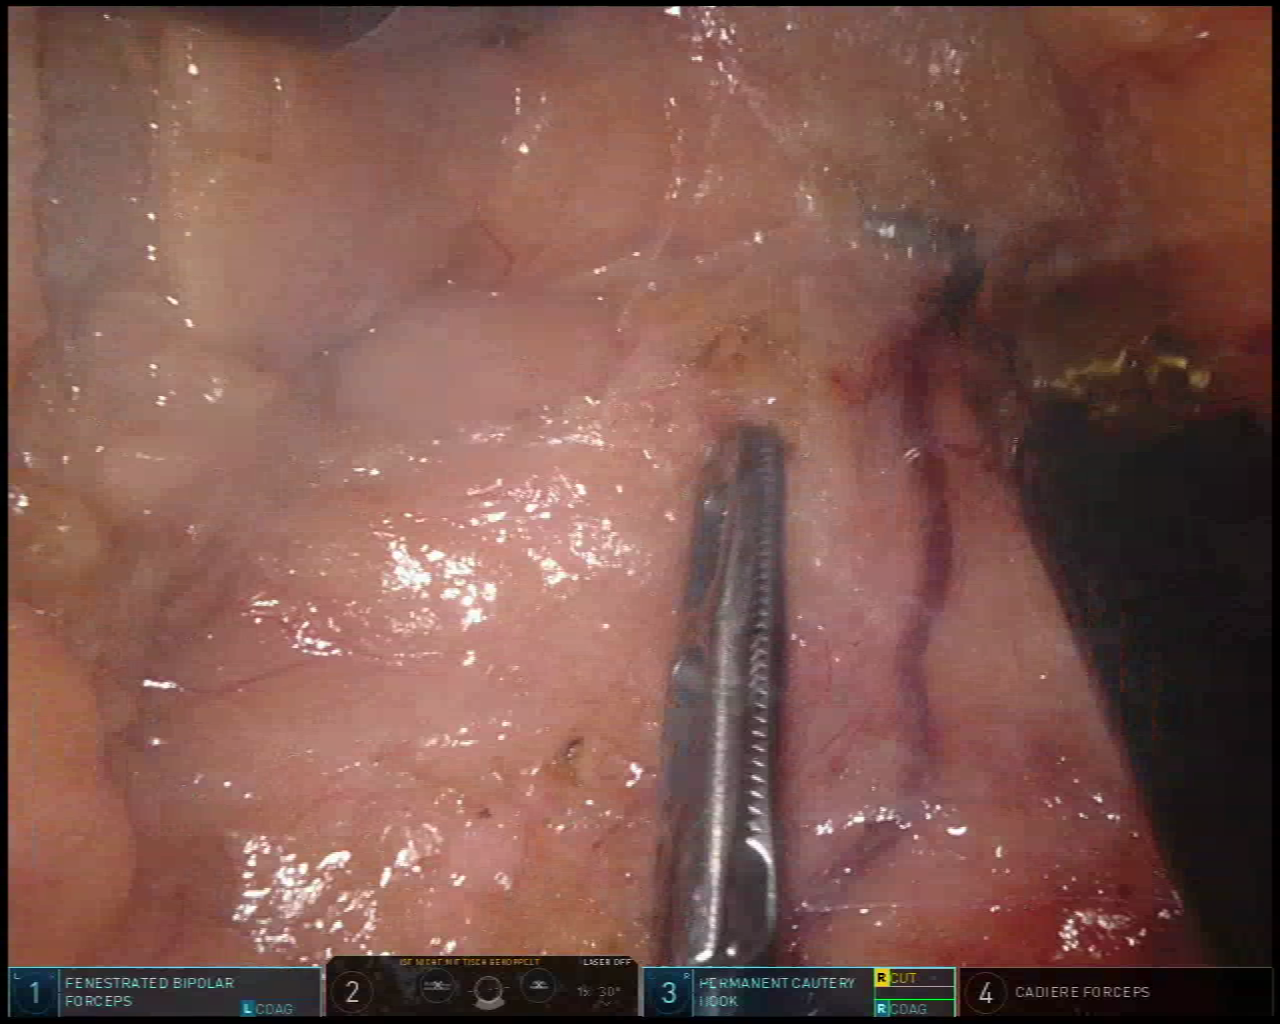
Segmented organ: pancreas
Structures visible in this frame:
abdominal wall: no
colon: no
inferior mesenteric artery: no
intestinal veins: no
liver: no
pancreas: yes
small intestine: no
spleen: no
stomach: no
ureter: no
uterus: no
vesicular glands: no